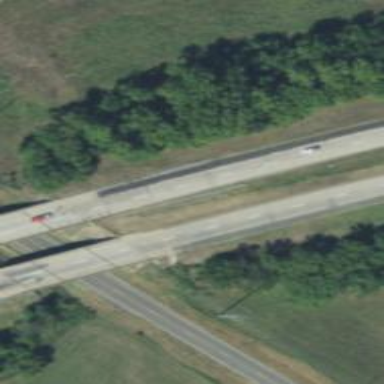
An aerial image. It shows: Asphalt bridge over motorway.